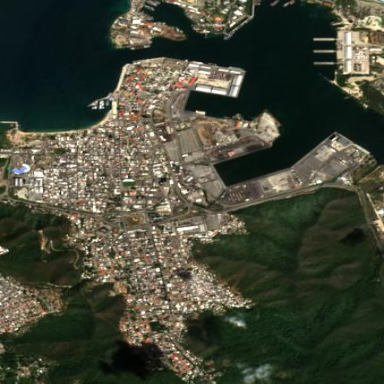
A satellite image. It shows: Industrial area designated as port.